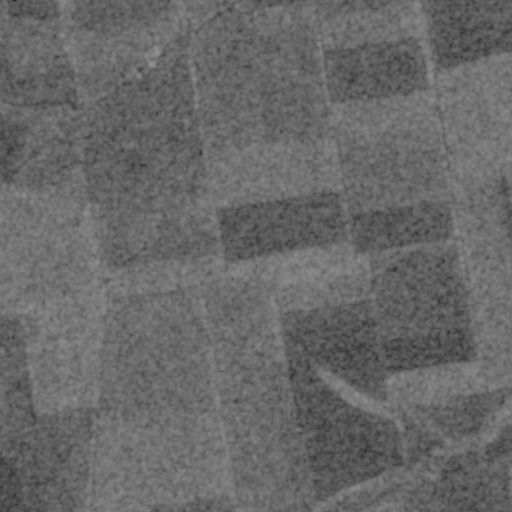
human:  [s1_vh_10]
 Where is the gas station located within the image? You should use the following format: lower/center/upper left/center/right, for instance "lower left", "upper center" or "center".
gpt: The gas station is located in the upper left of the image.
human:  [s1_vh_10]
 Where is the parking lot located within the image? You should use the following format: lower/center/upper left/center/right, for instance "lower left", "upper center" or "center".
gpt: The parking lot is located in the upper left of the image.
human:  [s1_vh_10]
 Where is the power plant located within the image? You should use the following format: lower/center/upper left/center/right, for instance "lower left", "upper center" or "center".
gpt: There is no power plant in the image.

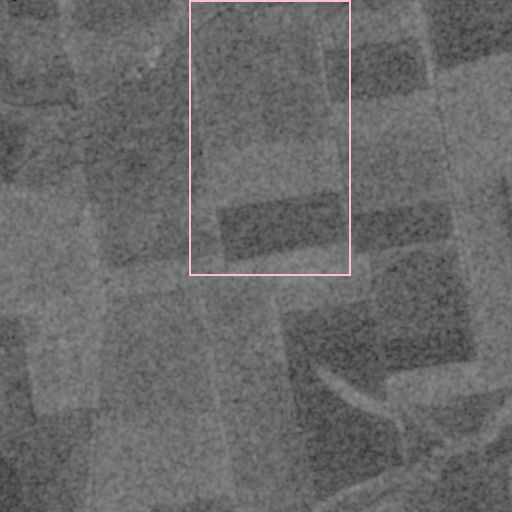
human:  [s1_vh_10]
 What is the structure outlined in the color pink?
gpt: The structure outlined in pink is a crop field.
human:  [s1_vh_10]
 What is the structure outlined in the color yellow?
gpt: There is no yellow outline.